Field crop: maize
Growth stage: 2
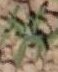
Species: atriplex